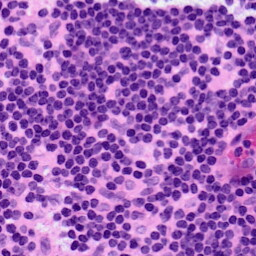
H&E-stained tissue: LymphNode